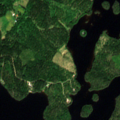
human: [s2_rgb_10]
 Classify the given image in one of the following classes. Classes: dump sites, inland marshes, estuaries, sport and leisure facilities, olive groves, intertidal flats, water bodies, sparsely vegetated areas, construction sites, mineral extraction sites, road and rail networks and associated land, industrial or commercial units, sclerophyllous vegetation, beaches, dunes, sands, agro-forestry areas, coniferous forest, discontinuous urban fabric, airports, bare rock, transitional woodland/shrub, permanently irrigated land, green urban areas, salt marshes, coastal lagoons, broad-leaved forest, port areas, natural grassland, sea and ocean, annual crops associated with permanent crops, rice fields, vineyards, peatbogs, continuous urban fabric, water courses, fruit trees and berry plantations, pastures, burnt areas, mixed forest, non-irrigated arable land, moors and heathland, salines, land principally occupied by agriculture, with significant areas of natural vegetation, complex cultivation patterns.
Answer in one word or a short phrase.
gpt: mixed forest, water bodies